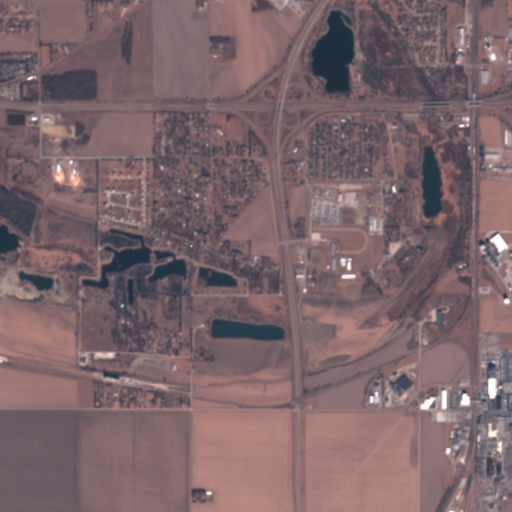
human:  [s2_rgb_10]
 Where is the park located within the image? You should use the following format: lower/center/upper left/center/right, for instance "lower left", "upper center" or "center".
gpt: The park is located in the upper right of the image.
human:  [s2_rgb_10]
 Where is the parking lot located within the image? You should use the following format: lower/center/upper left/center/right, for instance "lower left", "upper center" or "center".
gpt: The parking lot is located in the upper right of the image.
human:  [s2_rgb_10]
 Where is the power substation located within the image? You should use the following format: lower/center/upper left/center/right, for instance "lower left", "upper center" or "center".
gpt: The power substation is located in the lower right of the image.
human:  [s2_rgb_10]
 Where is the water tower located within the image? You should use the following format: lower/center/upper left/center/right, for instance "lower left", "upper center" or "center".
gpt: The water tower is located in the center right of the image.
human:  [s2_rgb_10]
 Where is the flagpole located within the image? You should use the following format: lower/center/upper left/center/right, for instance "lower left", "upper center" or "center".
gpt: The flagpole is located in the center of the image.
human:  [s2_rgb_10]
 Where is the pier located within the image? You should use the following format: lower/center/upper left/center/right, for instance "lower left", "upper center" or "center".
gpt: The pier is located in the upper right of the image.
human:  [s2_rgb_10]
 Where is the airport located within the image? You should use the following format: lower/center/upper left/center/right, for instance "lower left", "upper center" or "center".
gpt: There is no airport in the image.